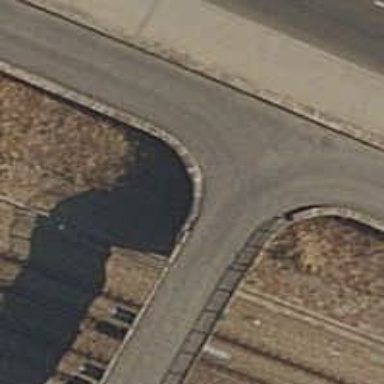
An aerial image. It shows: Service road with asphalt surface on bridge.